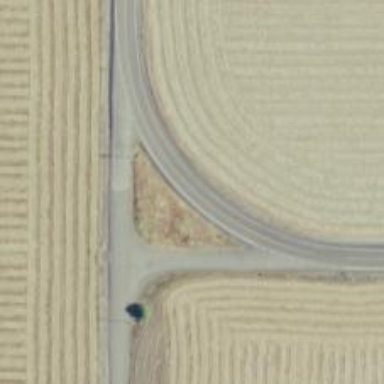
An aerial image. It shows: Tertiary road.